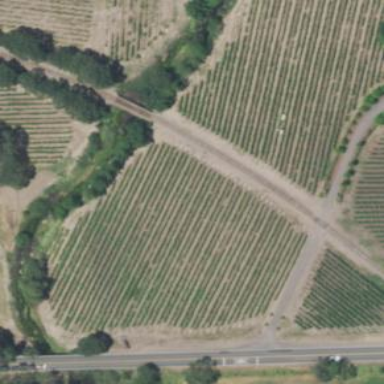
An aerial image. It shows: Vineyard growing grapes.